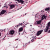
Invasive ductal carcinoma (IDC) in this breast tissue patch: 0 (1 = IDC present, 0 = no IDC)